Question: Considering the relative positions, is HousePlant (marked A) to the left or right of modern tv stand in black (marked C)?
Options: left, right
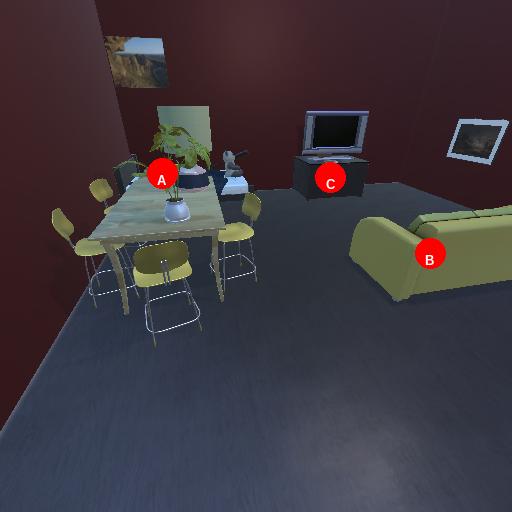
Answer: left